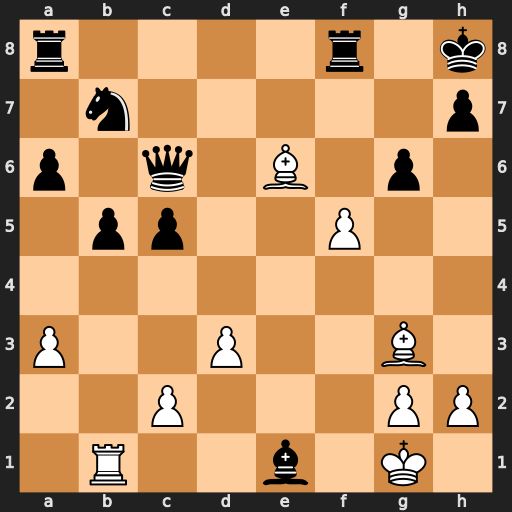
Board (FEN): r4r1k/1n5p/p1q1B1p1/1pp2P2/8/P2P2B1/2P3PP/1R2b1K1
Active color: w
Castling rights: -
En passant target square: -
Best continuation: Be5+ Rf6 Bxf6#